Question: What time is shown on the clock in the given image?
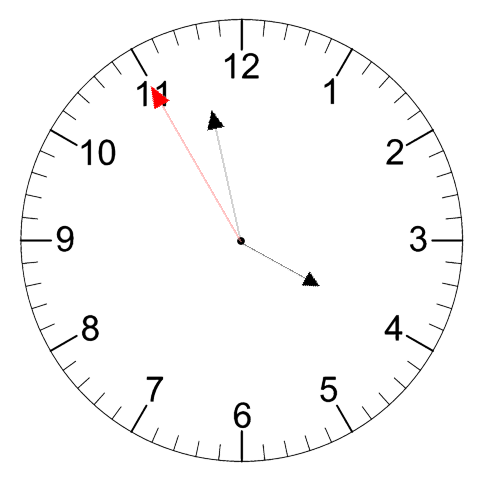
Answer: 03:57:55